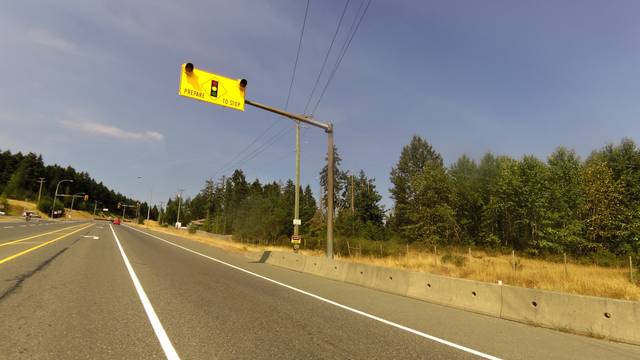
Region: Canada
Coordinates: 49.304, -124.453